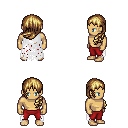
a pixel art fantasy rpg character, male body template, human, tanned skin, white tattered cape, red pants, blonde left-swept hairstyle, four views (front, back, left, right), 2x2 character sprite sheet, small pixel art, hard edges, no anti-aliasing